Aerial crown-view tile of a tropical tree (Barro Colorado Island, Panama), acquired 20250818:
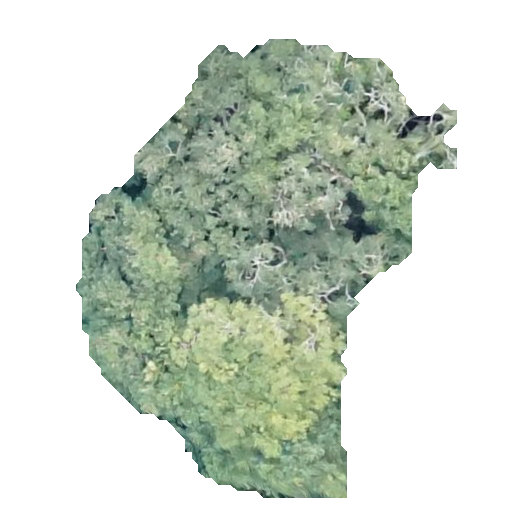
Species: Jacaranda copaia
GBIF accepted scientific name: Jacaranda copaia
Crown area: 156.503 m²